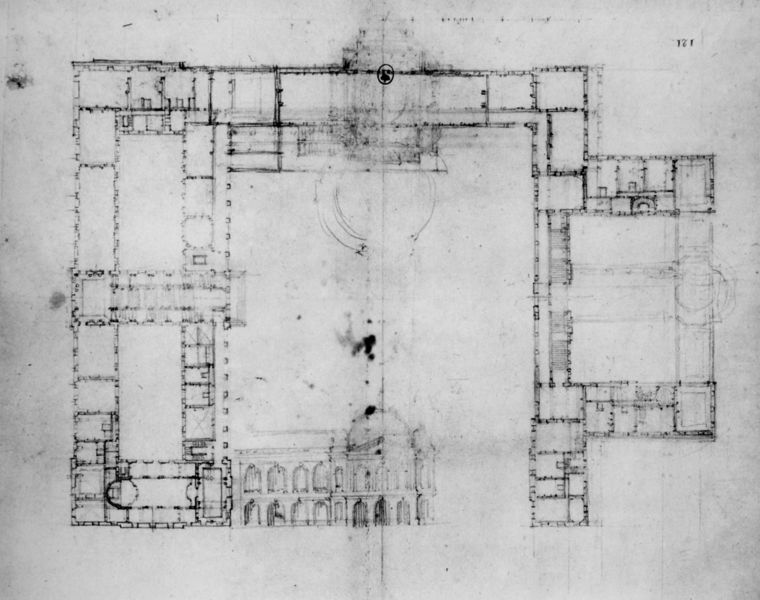
Titel: Schloß Schleißheim, Vorentwurf und Aufriss der Hofseite, erster Vorschlag
Künstler: Robert de Cotte
Standort: Paris
Institution: Bibliothèque Nationale, Cabinet des Estampes
Schlagwörter: dunkel, feder, flügel, weiß, fenster, grau, hell, mitte, pfeiler, raum, schwarz, skizze, säulen, zeichnung, zimmer, anlage, dach, gebäude, haus, schloss, architektur, barock, kirche, front, rund, schrift, papier, modell, bogen, fassade, türen, linien, hof, saal, rundbogen, kuppel, treppe, seitenansicht, langweilig, umriss, galerie, anbau, bögen, wei, gang, tusche, innenhof, kirch, kloster, rechteck, palast, palazzo, dom, schwarzweiss, stich, bleistift, räume, entwurf, tinte, arkaden, geometrisch, seiten, zahl, spitzbögen, mauern, residenz, mittelalter, rundbögen, romanik, konstruktion, rechteckig, kapelle, geknickt, etagen, plan, stockwerke, querschnitt, klecks, quadrat, artefakt, bau, knick, laube, höfe, basilika, grundriss, kreuzgang, aufriss, architekturzeichnung, bauplan, architekt, gänge, raumfolge, innenräume, vierung, gebäudeplan, blaupause, planung, säle, skitze, grundris, schlosskirche, ausgrabung, falz, faltspur, grundriss kirche, inesa, palasst, pauplan, spitzbügen, morisch